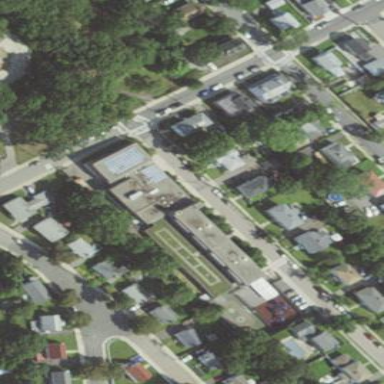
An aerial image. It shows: School building.